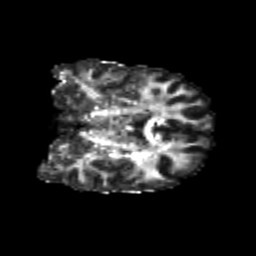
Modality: FA
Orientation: coronal
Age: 23
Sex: male
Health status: healthy
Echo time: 0.074 s